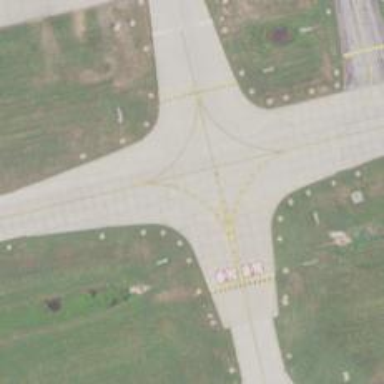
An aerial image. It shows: Image of taxiway at airport.